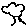
Label: tree